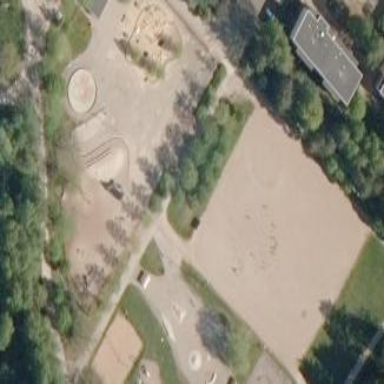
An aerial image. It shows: Asphalt pitch for leisure land activities.